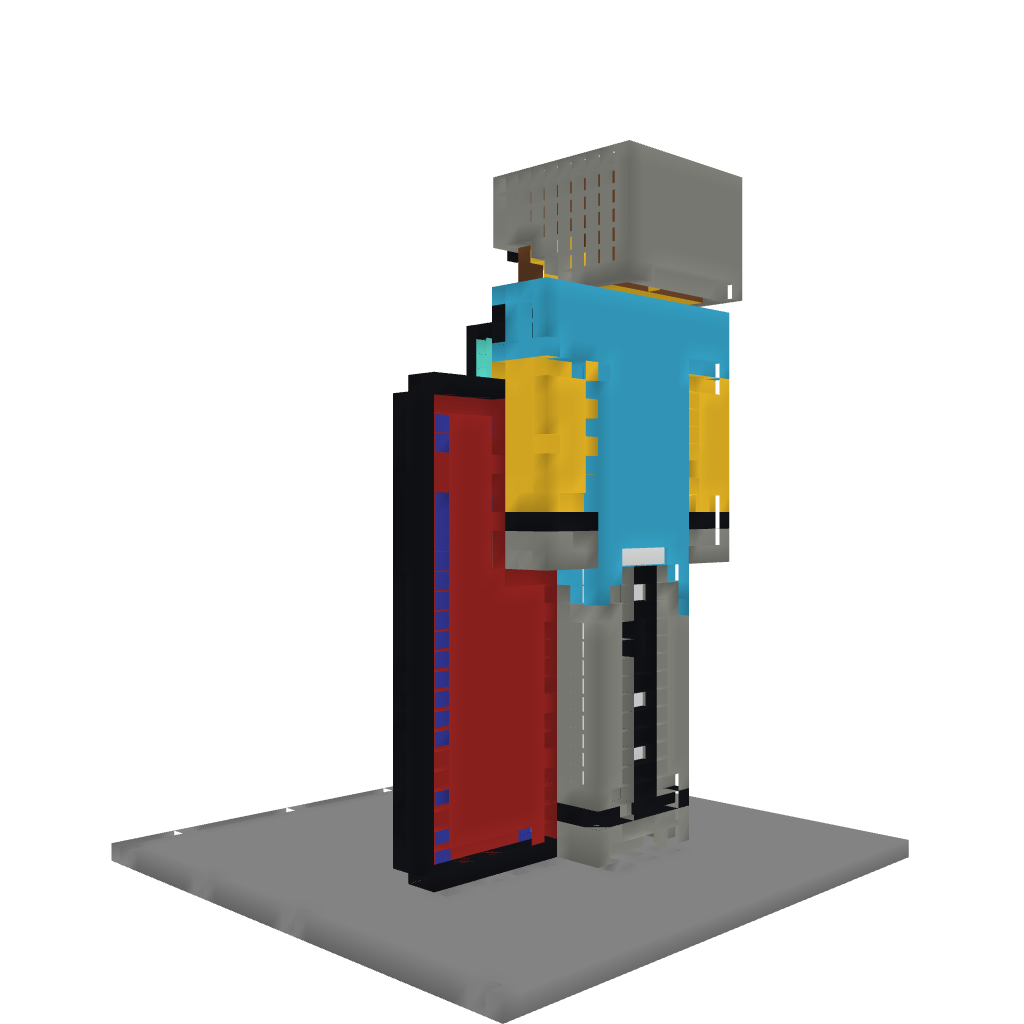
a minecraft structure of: Zwergenkönig